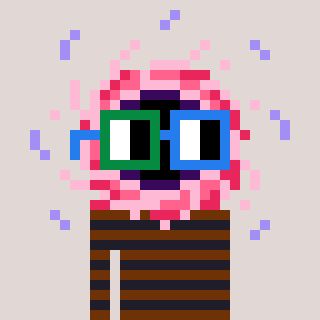
a pixel art character with square green and blue glasses, a blackhole-shaped head and a grayscale-colored body on a warm background